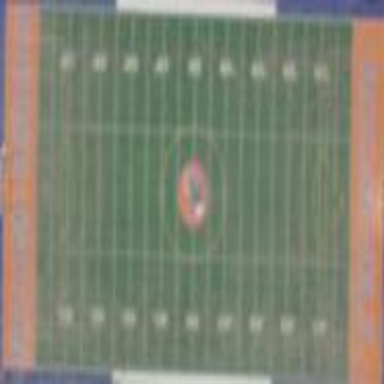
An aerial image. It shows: Pitch for American football.